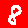
Digit: 8